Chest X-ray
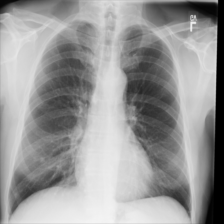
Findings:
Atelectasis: negative
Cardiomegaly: negative
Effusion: negative
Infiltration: negative
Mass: negative
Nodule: negative
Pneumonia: negative
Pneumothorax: negative
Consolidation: negative
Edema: negative
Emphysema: negative
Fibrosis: negative
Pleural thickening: negative
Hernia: negative